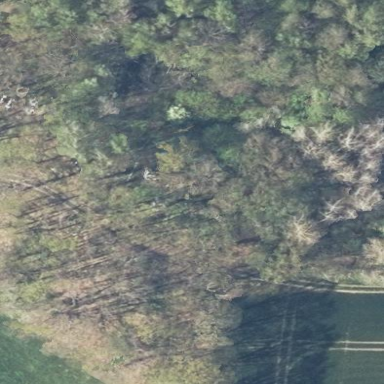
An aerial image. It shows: Forest area.